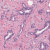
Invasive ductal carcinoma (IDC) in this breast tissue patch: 1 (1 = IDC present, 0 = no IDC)